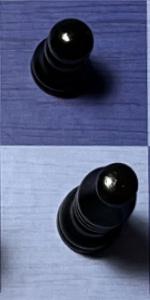
Label: Bishop_Black